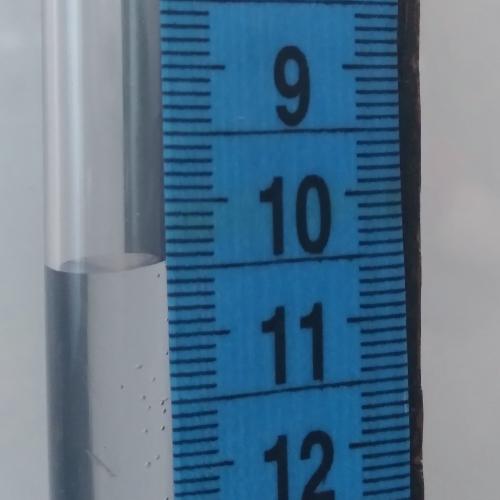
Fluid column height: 10.5 cm